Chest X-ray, AP view. Patient: 35 years old, sex F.
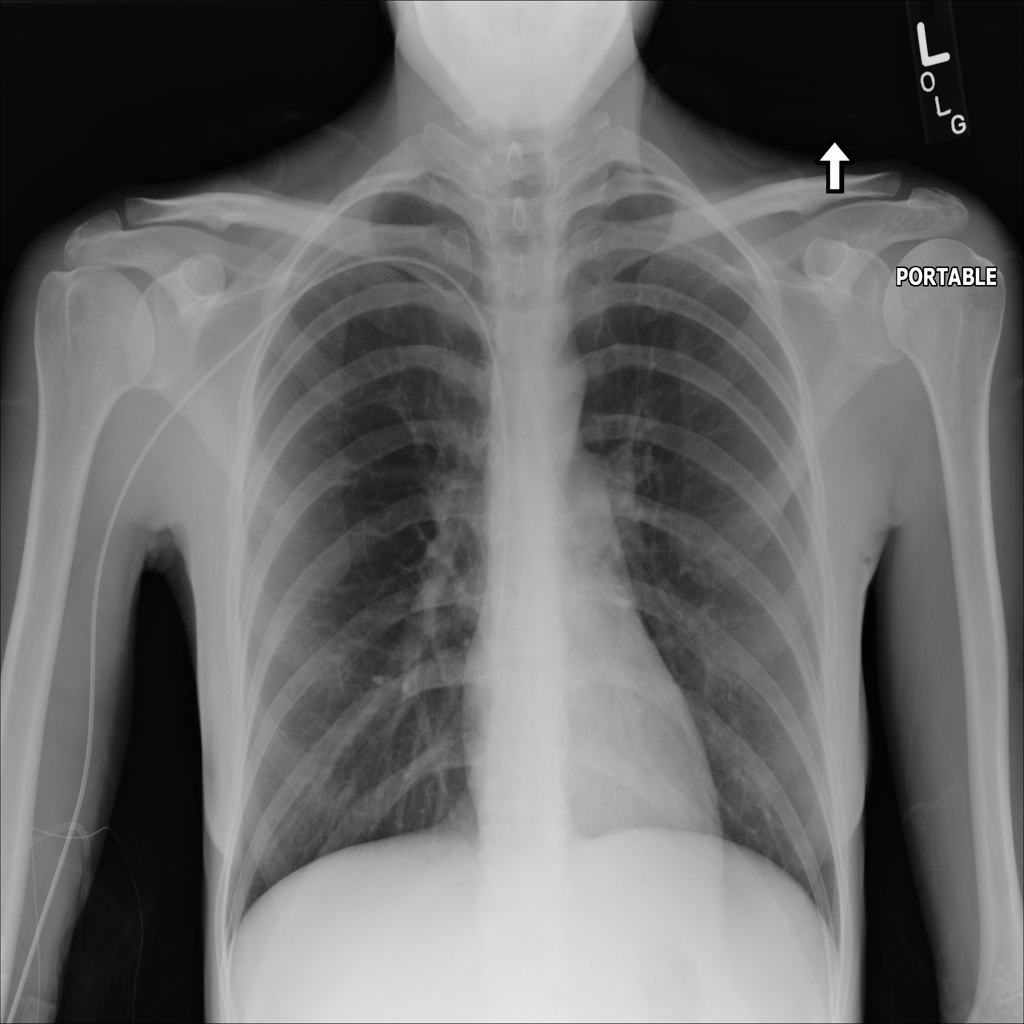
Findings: No Finding